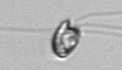
Label: flagellate_morphotype1